Field crop: maize
Growth stage: 2
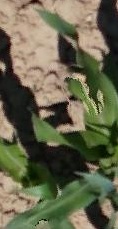
Species: maize